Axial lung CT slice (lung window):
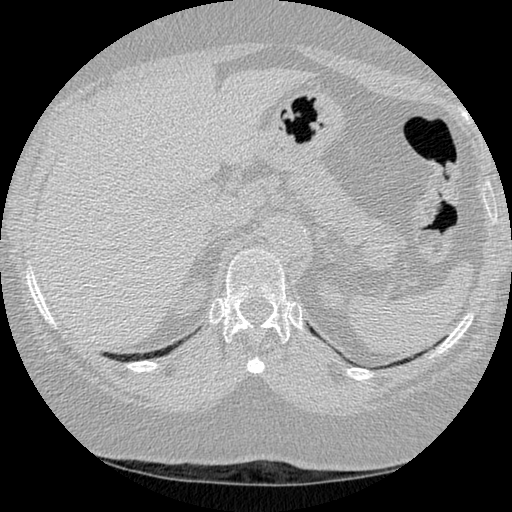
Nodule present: no